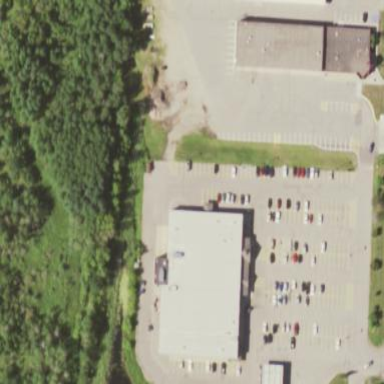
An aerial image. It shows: Supermarket building.